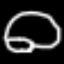
Label: frog